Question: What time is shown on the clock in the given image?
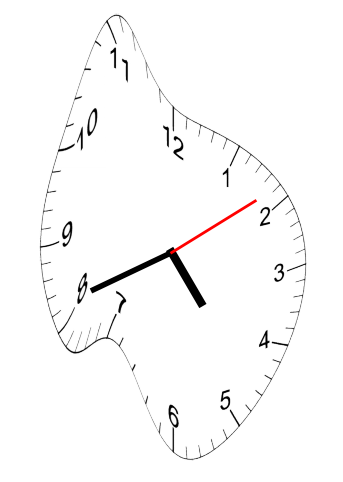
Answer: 04:41:09